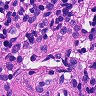
Metastatic tissue present: no